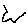
Label: hexagon